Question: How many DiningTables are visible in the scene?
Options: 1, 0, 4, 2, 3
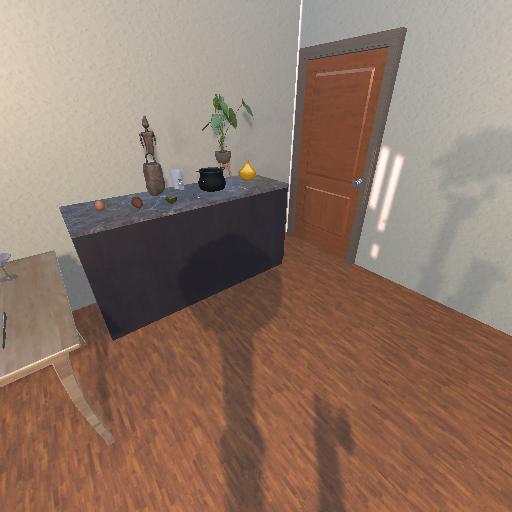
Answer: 1